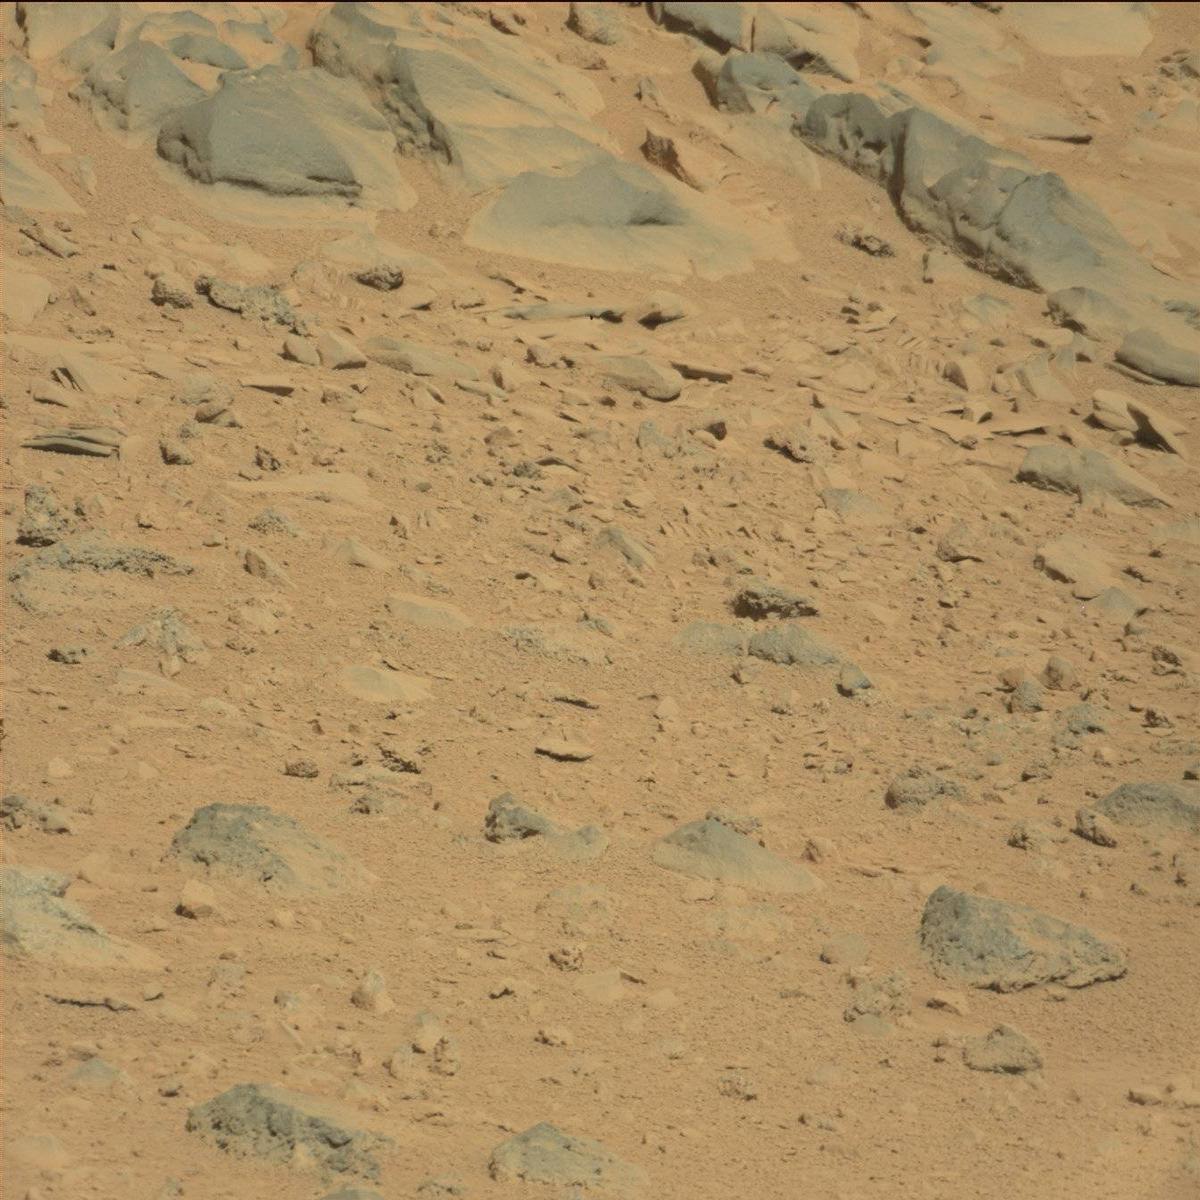
Terrain classes present: Bedrock, Sand / Soil